Question: Im using:
'''
#define colorApp [UIColor colorWithRed:254/256.f green:64/256.f blue:89/256.f alpha:1.0]
'''
Inside the customSearchView init:
'''
[self setBackgroundColor:colorApp];
searchBar = [[UISearchBar alloc] initWithFrame:frame];
searchBar.barTintColor = colorApp;
[self addSubview:searchBar];
'''
Getting the next result:

I need the searchBarTint color to be the same as the navigation. Translucent doesn't seem to make the work.
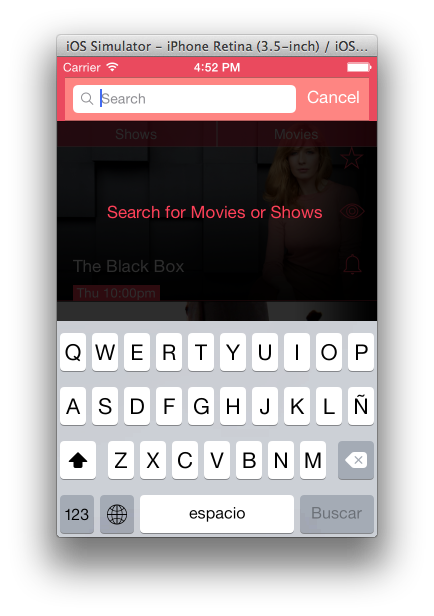
Answer: I came up with the fix soon after I posted the question.
In case anyone ever faces this problem I used
'''
[self.searchDisplayController.searchBar setBackgroundImage:[UIImage imageNamed:@"pinkBar.png"]
forBarPosition:0
barMetrics:UIBarMetricsDefault];
'''
It seems backgroundColor and barTintColor aren't taking colors same way as the navigation for a UISearchDisplayController since iOS 7. But adding an image with that color just resolves that.
I know it's just a quick fix but it helped me and could help others as it is a minor visual issue.